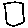
Label: square